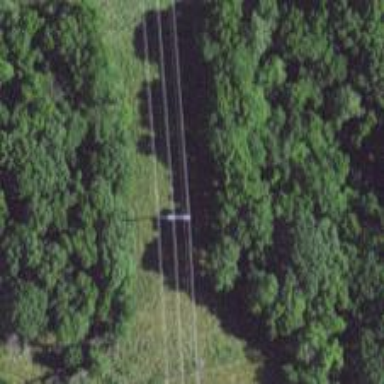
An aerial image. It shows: H-frame designed tower for power lines.